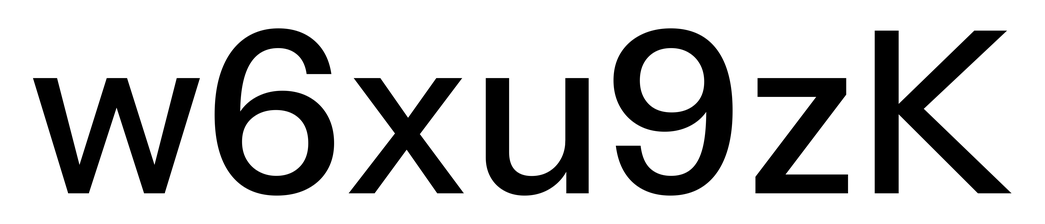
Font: InstrumentSans_Medium